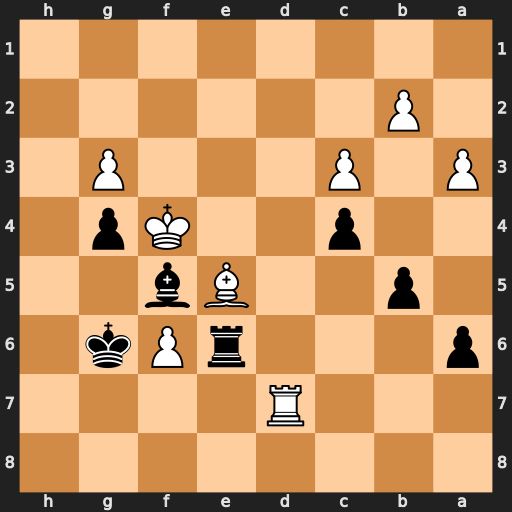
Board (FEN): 8/3R4/p3rPk1/1p2Bb2/2p2Kp1/P1P3P1/1P6/8
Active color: b
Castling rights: -
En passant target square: -
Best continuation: Rxe5 Rg7+ Kxf6